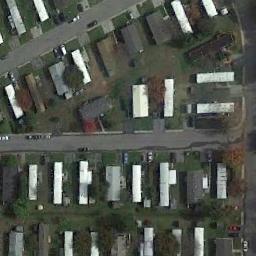
Label: residential